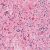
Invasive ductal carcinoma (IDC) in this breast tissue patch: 1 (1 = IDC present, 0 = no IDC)